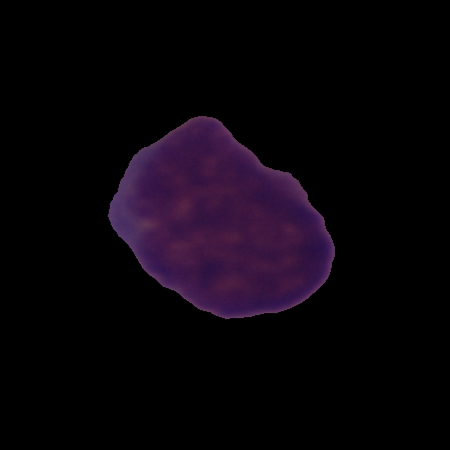
Label: cancer